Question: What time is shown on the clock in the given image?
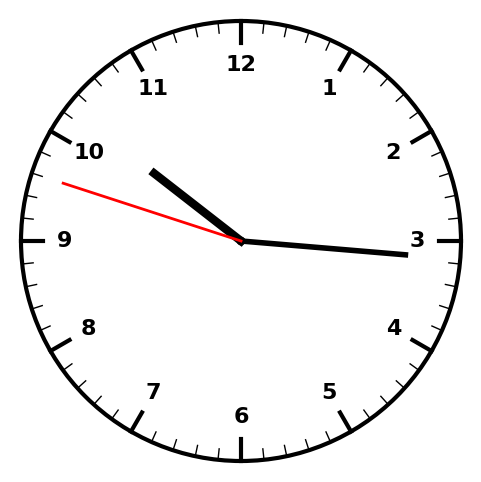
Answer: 10:15:48